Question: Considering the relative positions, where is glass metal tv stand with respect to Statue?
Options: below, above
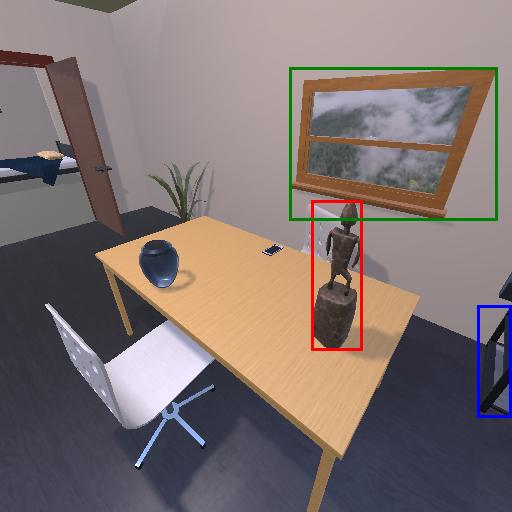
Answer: below